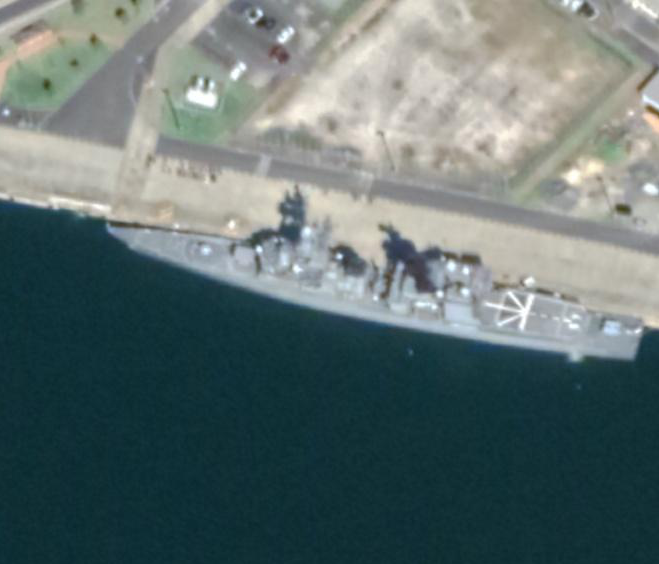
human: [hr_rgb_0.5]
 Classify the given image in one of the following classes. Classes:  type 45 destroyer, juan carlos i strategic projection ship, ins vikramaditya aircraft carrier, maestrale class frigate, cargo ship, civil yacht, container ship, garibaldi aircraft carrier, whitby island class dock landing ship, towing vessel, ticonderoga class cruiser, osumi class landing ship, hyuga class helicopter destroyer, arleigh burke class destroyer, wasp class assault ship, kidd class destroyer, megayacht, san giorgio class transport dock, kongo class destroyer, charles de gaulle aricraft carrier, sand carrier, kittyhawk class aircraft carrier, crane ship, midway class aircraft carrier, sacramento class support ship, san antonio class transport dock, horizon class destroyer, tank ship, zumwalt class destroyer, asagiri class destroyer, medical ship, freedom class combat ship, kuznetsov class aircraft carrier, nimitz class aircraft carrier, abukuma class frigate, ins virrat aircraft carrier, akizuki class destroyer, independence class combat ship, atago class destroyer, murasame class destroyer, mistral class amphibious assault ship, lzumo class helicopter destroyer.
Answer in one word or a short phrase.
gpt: Asagiri class destroyer